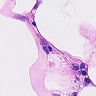
Metastatic tissue present: no